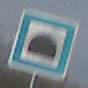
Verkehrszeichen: Tunnel
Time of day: MorningAfternoon
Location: Outdoor (Nature)
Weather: PartlyCloudy
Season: NotSpecified
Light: Natural